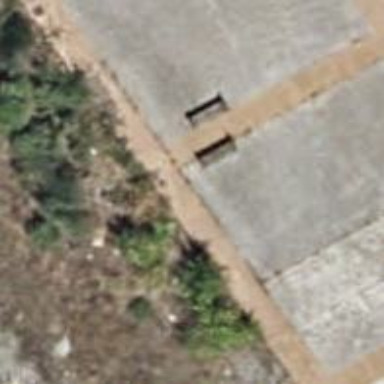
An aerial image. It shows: Bench for seating.